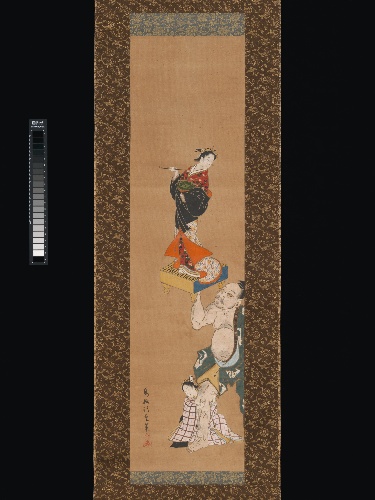
Title: 伝鳥居清重筆　朝比奈義秀図|The Warrior Asahina Yoshihide Lifting a Puppet of a Courtesan on a Go Board
Artist: Torii Kiyoshige
Artist bio: Japanese, active ca. 1716–1759
Date: mid-18th century
Object type: Hanging scroll
Classification: Paintings
Medium: Hanging scroll; ink, color and gold on paper
Culture: Japan
Period: Edo period (1615–1868)
Dimensions: Image: 30 in. × 7 15/16 in. (76.2 × 20.1 cm)
Overall with mounting: 65 3/16 × 12 11/16 in. (165.5 × 32.2 cm)
Overall with knobs: 65 3/16 × 14 7/8 in. (165.5 × 37.8 cm)
Department: Asian Art
Credit line: Mary Griggs Burke Collection, Gift of the Mary and Jackson Burke Foundation, 2015
Accession year: 2015
Repository: Metropolitan Museum of Art, New York, NY
Tags: Puppets|Men|Women